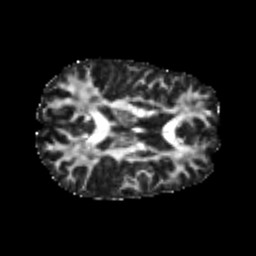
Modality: FA
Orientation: axial
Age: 21
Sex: male
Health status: healthy
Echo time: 0.074 s